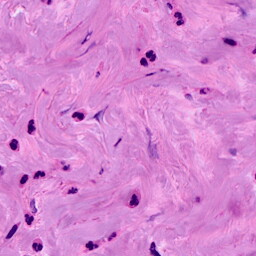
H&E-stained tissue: Breast